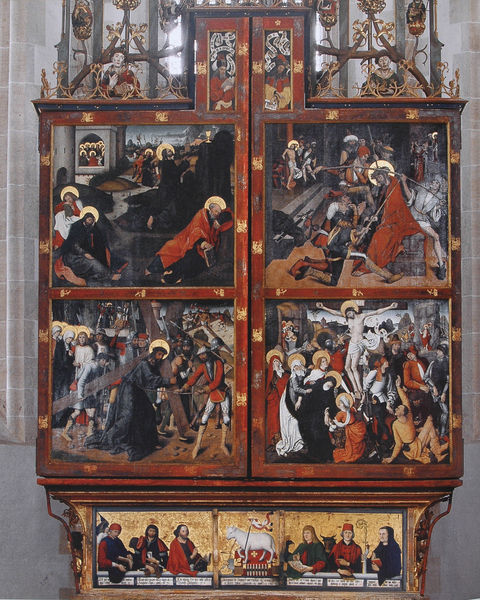
Titel: Hochaltar, geschlossener Zustand, Flügel-Außenseiten
Künstler: Bartholomäus Zeitblom
Standort: Blaubeuren
Institution: ehemalige Abteikirche St. Johannes d.T.
Schlagwörter: blau, blätter, flügel, gemälde, kampf, umhang, weiß, frauen, gelb, grün, menschen, ocker, fenster, grau, hintergrund, holz, männer, schwarz, säulen, rot, tiere, malerei, ornament, barock, geschichte, rahmen, sockel, trauer, fünf, ast, kirche, gewand, gold, mantel, pflanzen, gotik, ranken, deutschland, bilder, schlafen, türen, fels, farbe, kuh, figuren, soldaten, tafel, detail, ornamente, verzierung, geschlossen, bemalt, foto, fotografie, photographie, lamm, schaf, glaube, kreuz, dom, gefangennahme, beten, altar, hochaltar, kathedrale, schnitzerei, photo, römer, heiligenschein, nimbus, farbfoto, gotisch, christus, jesus, jesus christus, kreuzigung, ostern, sterben, leiden, mittelalter, andacht, lanzen, holztafel, heilige, abendmahl, jünger, heilig, gothik, maria, jesu, szenen, tempera, dyptichon, schrein, aufnahme, verzierungen, christentum, goldgrund, mittelteil, golf, altarbild, christi, masswerk, erlöser, verzweifelt, europa, tryptichon, köln, gesprenge, predella, retabel, schnitz, stifter, tafeln, heiligenscheine, flügelaltar, apostel, triptichon, passion, lamm gottes, abendmal, heilgenschein, golgatha, ölberg, diptychon, kreuzweg, klappaltar, pedrella, altarflügel, geisselung, dornenkrönung, kreuztragung, praedella, heiligen, leben christi, messias, außentafeln, garten gethsemane, goldhintergrund, knecjte, lamm christi, leidensgeschichte, schergen, st. wolfgang, st:wolfgang, zugeklappt, gottessohn, gethsemane, sohn gottes, trägt, christkind, zweiflügelig, kastenaltar, leidensgeschichte#, pfinsten, heilland, erretter, jesus von nazaret